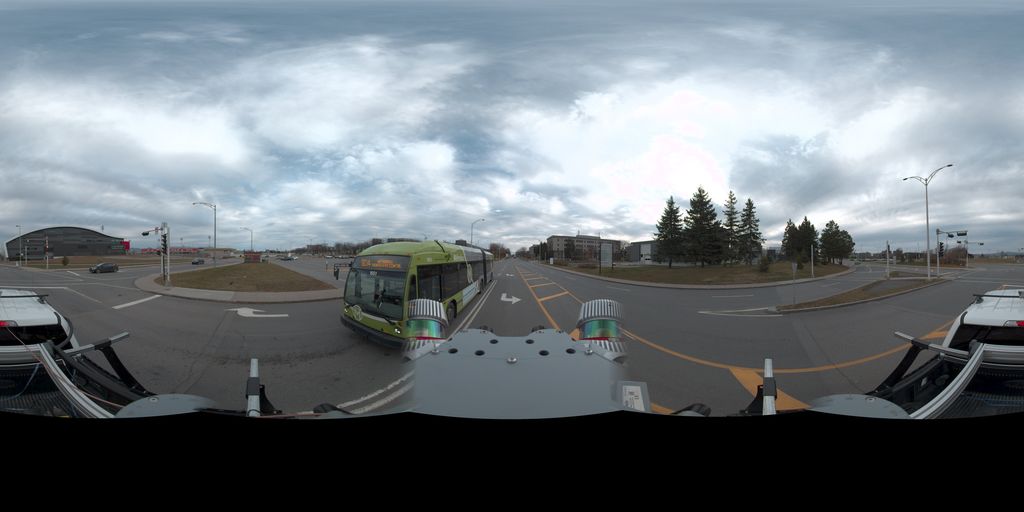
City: quebec_city